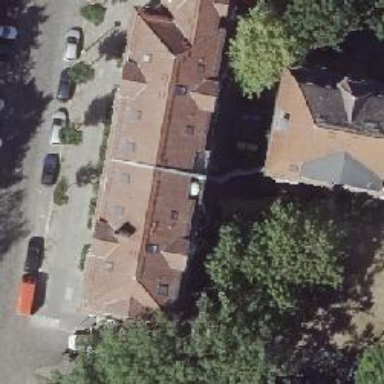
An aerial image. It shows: Hipped roof apartment building.